Question: Please could someone help me understand why the 'div.fl' element shown in Developer Tools below has 'display: block' in the Computed Style section?
It is being displayed as a block-level element.
But the list of CSS rules below shows that 'display: inline ! important' is the rule with the highest priority - the 'div: block' directive has a strikethrough.

I would like it to display inline, but I'm not sure what else I can do besides use 'div.fl { display: inline ! important; }' in my code.
I'm afraid I can't link to the code, but could anyone even suggest where to start looking? I don't understand where the 'block' directive could be coming from.
Debugging CSS = my least favourite part of coding.
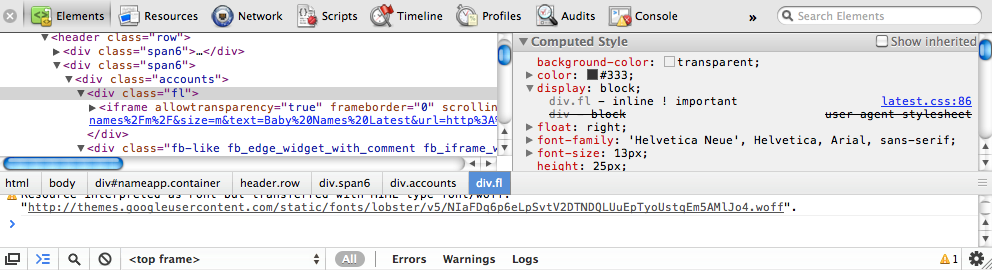
Answer: I see a 'float: right' declaration in your screenshot. Floated elements are always rendered as blocks; you can't make your element 'display: inline' if it's floated. See the spec for the <URL> for the gory details.